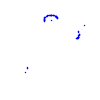
Particle: pion